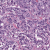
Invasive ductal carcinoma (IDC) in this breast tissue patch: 1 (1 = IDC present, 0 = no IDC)